Question: I have 3 '<span>' elements inside of a div that are supposed to obviously line up according to their order. The last two items are supposed to be on the right. So I did a 'float: right' but they are getting mixed up in the order. The "forward" should be on the right.

'''
<div class="caseTitle">
<span class="caseNumber">Case</span>
<span class="caseBack">Back</span>
<span class="caseForward">Forward</span>
</div>
'''
'''
.caseTitle {
background: #333;
color: #fff;
padding: 6px;
}
.caseNumber{}
.caseBack{
float: right;
}
.caseForward{
float: right;
}
'''
Here is my fiddle. <URL>
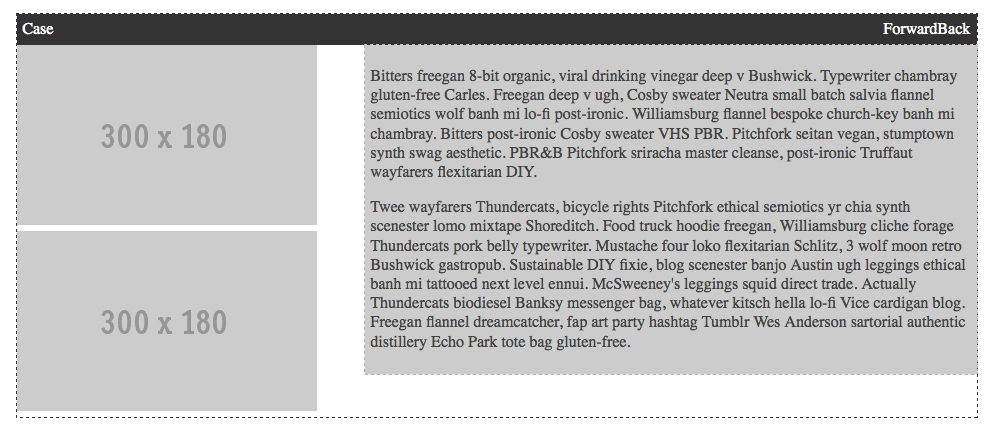
Answer: You can wrap the right floating items in a div and right float the div, rather than each word like so:
HTML
'''
<div class="caseTitle">
<span class="caseNumber">Case</span>
<div class="wrap">
<span class="caseBack">Back</span>
<span class="caseForward">Forward</span>
</div>
</div>
'''
CSS
'''
.caseTitle {
background: #333;
color: #fff;
padding: 6px;
}
.wrap{
float: right;
}
'''
fiddle: <URL>